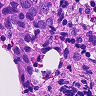
Metastatic tissue present: yes